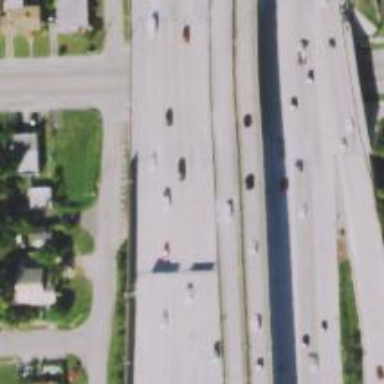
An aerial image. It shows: Motorway bridge with asphalt surface.